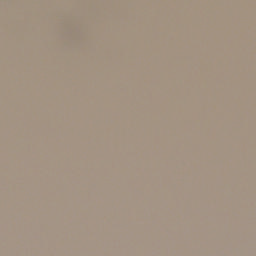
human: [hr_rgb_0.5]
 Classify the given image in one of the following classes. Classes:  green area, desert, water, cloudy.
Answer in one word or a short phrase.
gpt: cloudy